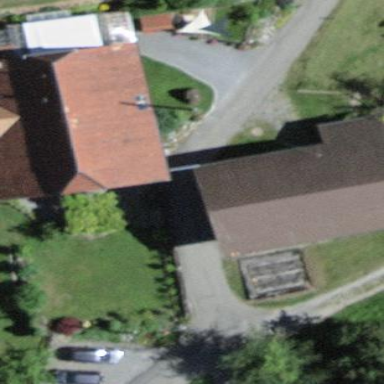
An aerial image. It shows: Rural barn.